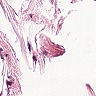
Metastatic tissue present: no